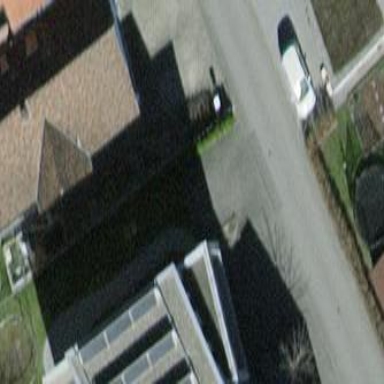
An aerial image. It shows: Semidetached house.